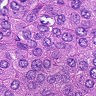
Metastatic tissue present: yes